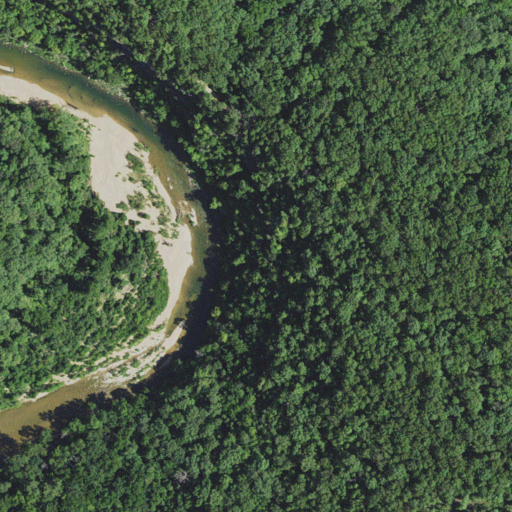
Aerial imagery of cliff(s) in Missouri named Chalk Bluff containing deciduous forest, herbaceous wetlands, mixed forest, woody wetlands, open development, and open water